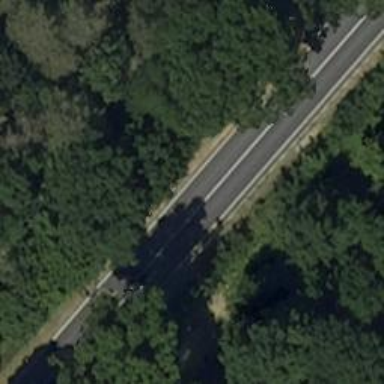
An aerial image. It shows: Asphalt road classified as primary highway.